已知 $F_1$、$F_2$ 分别为椭圆 $\frac{x^2}{4} + \frac{y^2}{2} = 1$ 的左、右焦点，过 $F_1$ 的直线交椭圆于 $A$、$B$ 两点. 若 $\overrightarrow{AF_1} \cdot \overrightarrow{AF_2} = 0$，则 $\overrightarrow{AF_2} \cdot \overrightarrow{BF_2} =$ \underline{\hspace{2cm}}.
【解答】

\noindent \textbf{【答案】} 4

\vspace{1em}

\noindent \textbf{【分析】} 首先求出 $F_1$、$F_2$，设 $A(x_0, y_0)$，根据数量积的坐标表示及 $\frac{x_0^2}{4} + \frac{y_0^2}{2} = 1$，求出 $A$ 点坐标，从而求出 $AB$ 的方程，再联立直线与椭圆方程，求出 $B$ 点坐标，最后由数量积的坐标表示计算可得。

\vspace{1em}

\noindent \textbf{【详解】} 椭圆 $\frac{x^2}{4} + \frac{y^2}{2} = 1$，则 $F_1(-\sqrt{2}, 0)$、$F_2(\sqrt{2}, 0)$，

\noindent 设 $A(x_0, y_0)$，因为 $\overrightarrow{AF_1} \cdot \overrightarrow{AF_2} = 0$，即 $(-\sqrt{2} - x_0)(\sqrt{2} - x_0) + (-y_0)^2 = 0$，

\noindent 即 $x_0^2 + y_0^2 = 2$，又 $\frac{x_0^2}{4} + \frac{y_0^2}{2} = 1$，解得 $\begin{cases} y_0^2 = 2 \\ x_0^2 = 0 \end{cases}$，不妨取 $A(0, \sqrt{2})$，

\noindent 则 $AB$ 的方程为 $y = x + \sqrt{2}$，由 $\begin{cases} y = x + \sqrt{2} \\ \frac{x^2}{4} + \frac{y^2}{2} = 1 \end{cases}$，解得 $\begin{cases} x = 0 \\ y = \sqrt{2} \end{cases}$ 或 $\begin{cases} x = -\frac{4\sqrt{2}}{3} \\ y = -\frac{\sqrt{2}}{3} \end{cases}$，

\noindent 所以 $B\left(-\frac{4\sqrt{2}}{3}, -\frac{\sqrt{2}}{3}\right)$，

\noindent 所以 $\overrightarrow{AF_2} = (\sqrt{2}, -\sqrt{2})$，$\overrightarrow{BF_2} = \left(\frac{7\sqrt{2}}{3}, \frac{\sqrt{2}}{3}\right)$，

\noindent 所以 $\overrightarrow{AF_2} \cdot \overrightarrow{BF_2} = \frac{7\sqrt{2}}{3} \times \sqrt{2} - \sqrt{2} \times \frac{\sqrt{2}}{3} = 4$。

\noindent 故答案为：4。

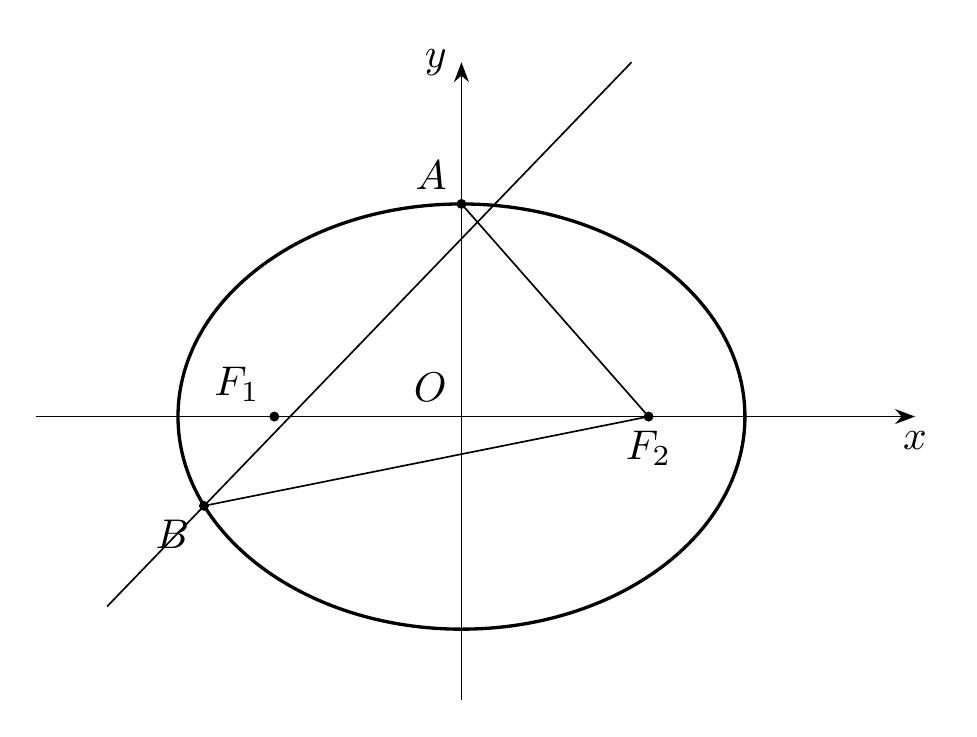